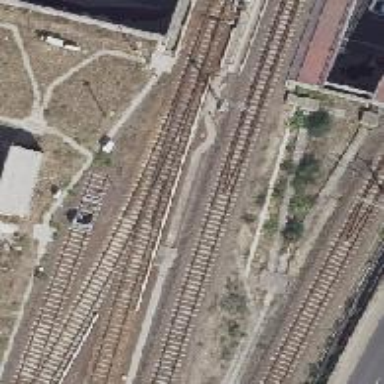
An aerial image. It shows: Railway signal.